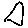
Label: triangle